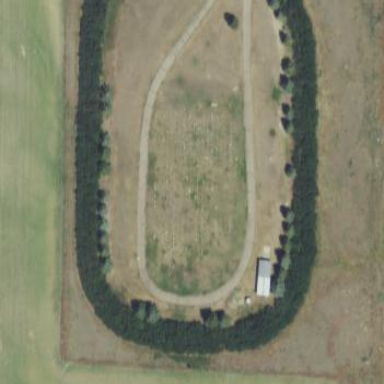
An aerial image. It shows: Cemetery.